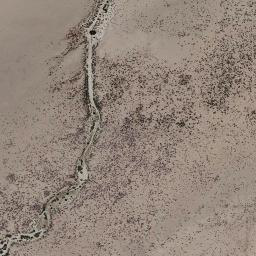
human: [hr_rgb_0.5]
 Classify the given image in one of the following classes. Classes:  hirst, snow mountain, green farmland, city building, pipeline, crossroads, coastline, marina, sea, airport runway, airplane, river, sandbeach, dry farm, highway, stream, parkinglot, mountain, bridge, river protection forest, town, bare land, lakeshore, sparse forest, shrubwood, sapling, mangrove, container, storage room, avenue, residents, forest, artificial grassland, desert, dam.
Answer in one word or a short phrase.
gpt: bare land